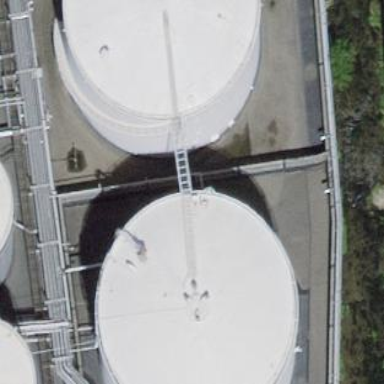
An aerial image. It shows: Storage tank that is man-made.